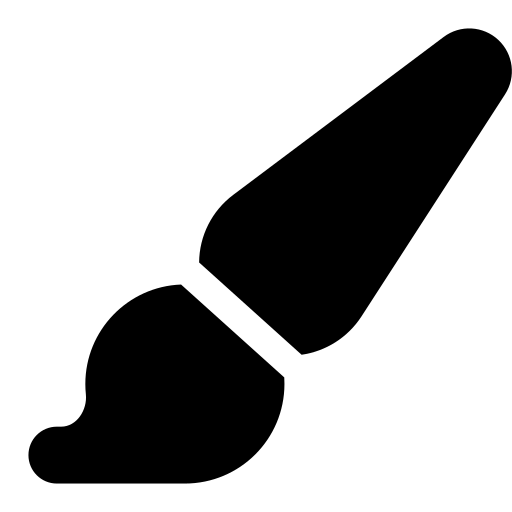
Tags: icon, FontAwesome, fa-icon, solid, paintbrush